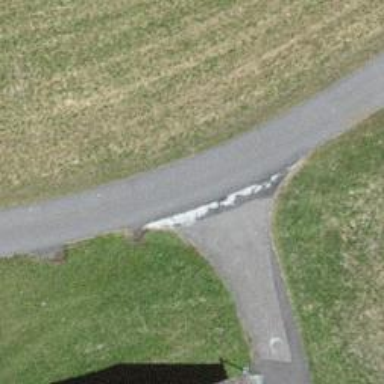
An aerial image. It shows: Unclassified road.